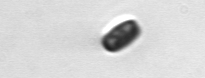
Label: Thalassiosira